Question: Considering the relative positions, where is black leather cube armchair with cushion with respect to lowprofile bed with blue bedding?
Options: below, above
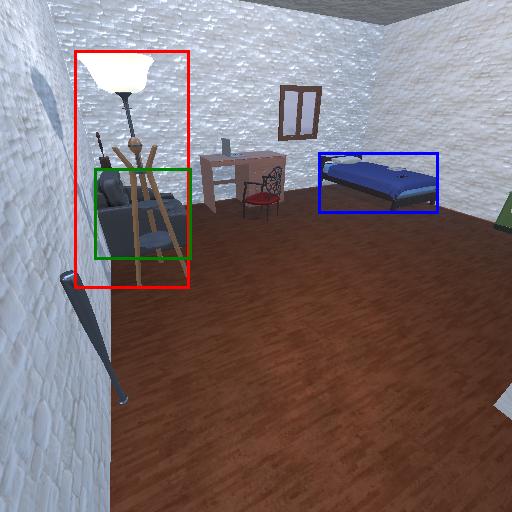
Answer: below